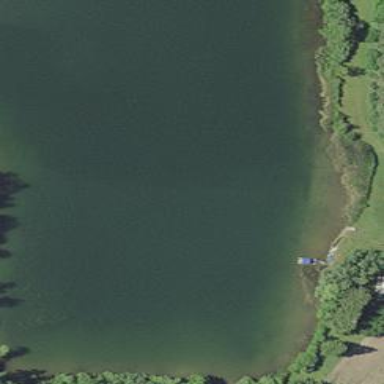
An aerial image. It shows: Peaceful pond surrounded by nature.